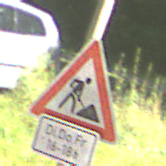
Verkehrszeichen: Arbeitsstelle
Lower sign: ZeitangabenMitBeschraenkungAufWochentage3
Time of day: Midday
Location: Outdoor (RoadRail)
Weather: Clear
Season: NotSpecified
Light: Natural